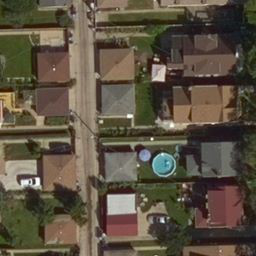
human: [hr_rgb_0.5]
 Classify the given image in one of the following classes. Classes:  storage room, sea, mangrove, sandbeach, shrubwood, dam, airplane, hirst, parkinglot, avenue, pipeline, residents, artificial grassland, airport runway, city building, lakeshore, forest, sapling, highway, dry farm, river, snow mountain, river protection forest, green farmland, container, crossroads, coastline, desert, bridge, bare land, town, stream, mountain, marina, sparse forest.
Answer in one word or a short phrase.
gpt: residents